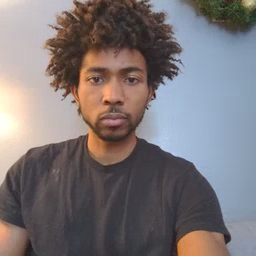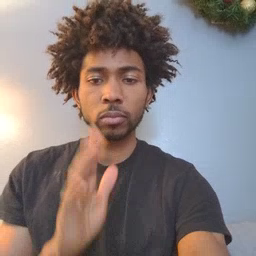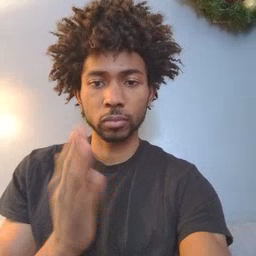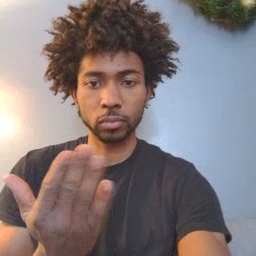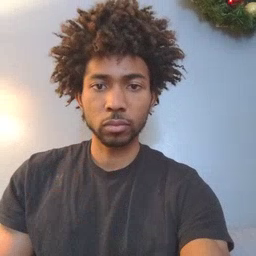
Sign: book